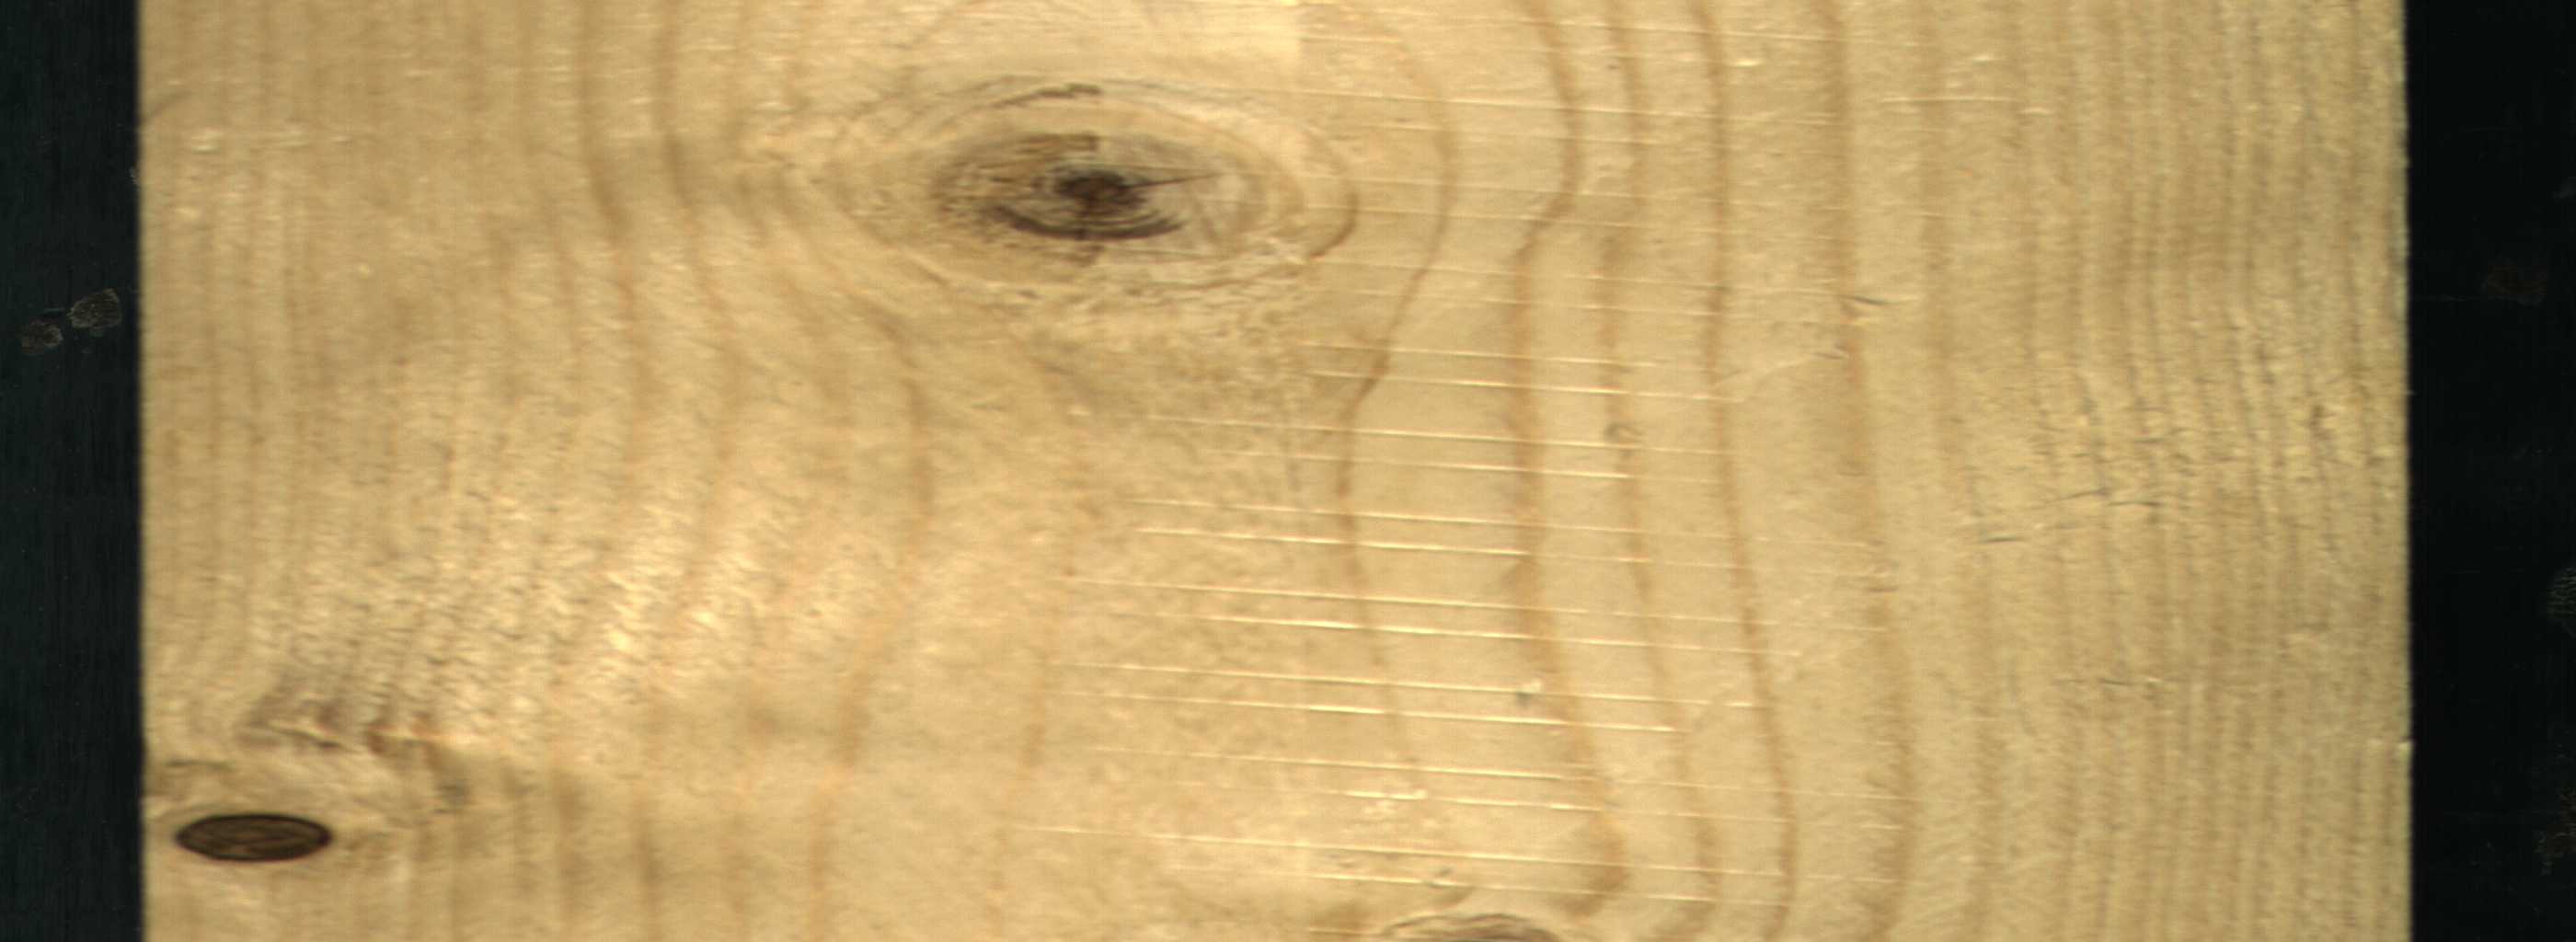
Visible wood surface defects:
Dead_Knot
Live_Knot
Live_Knot